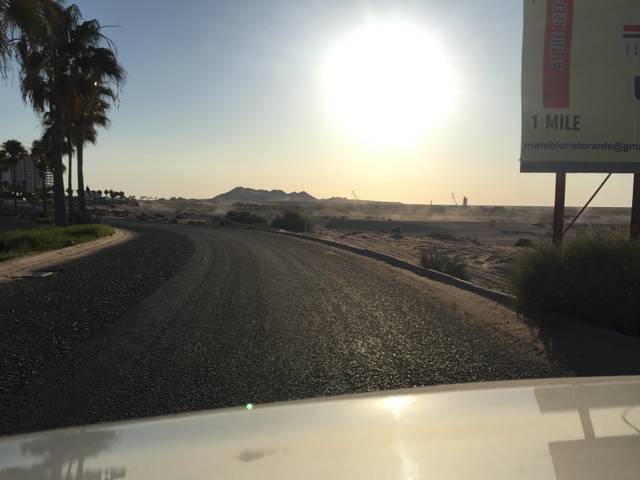
Region: Mexico
Coordinates: 31.328, -113.581